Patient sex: M
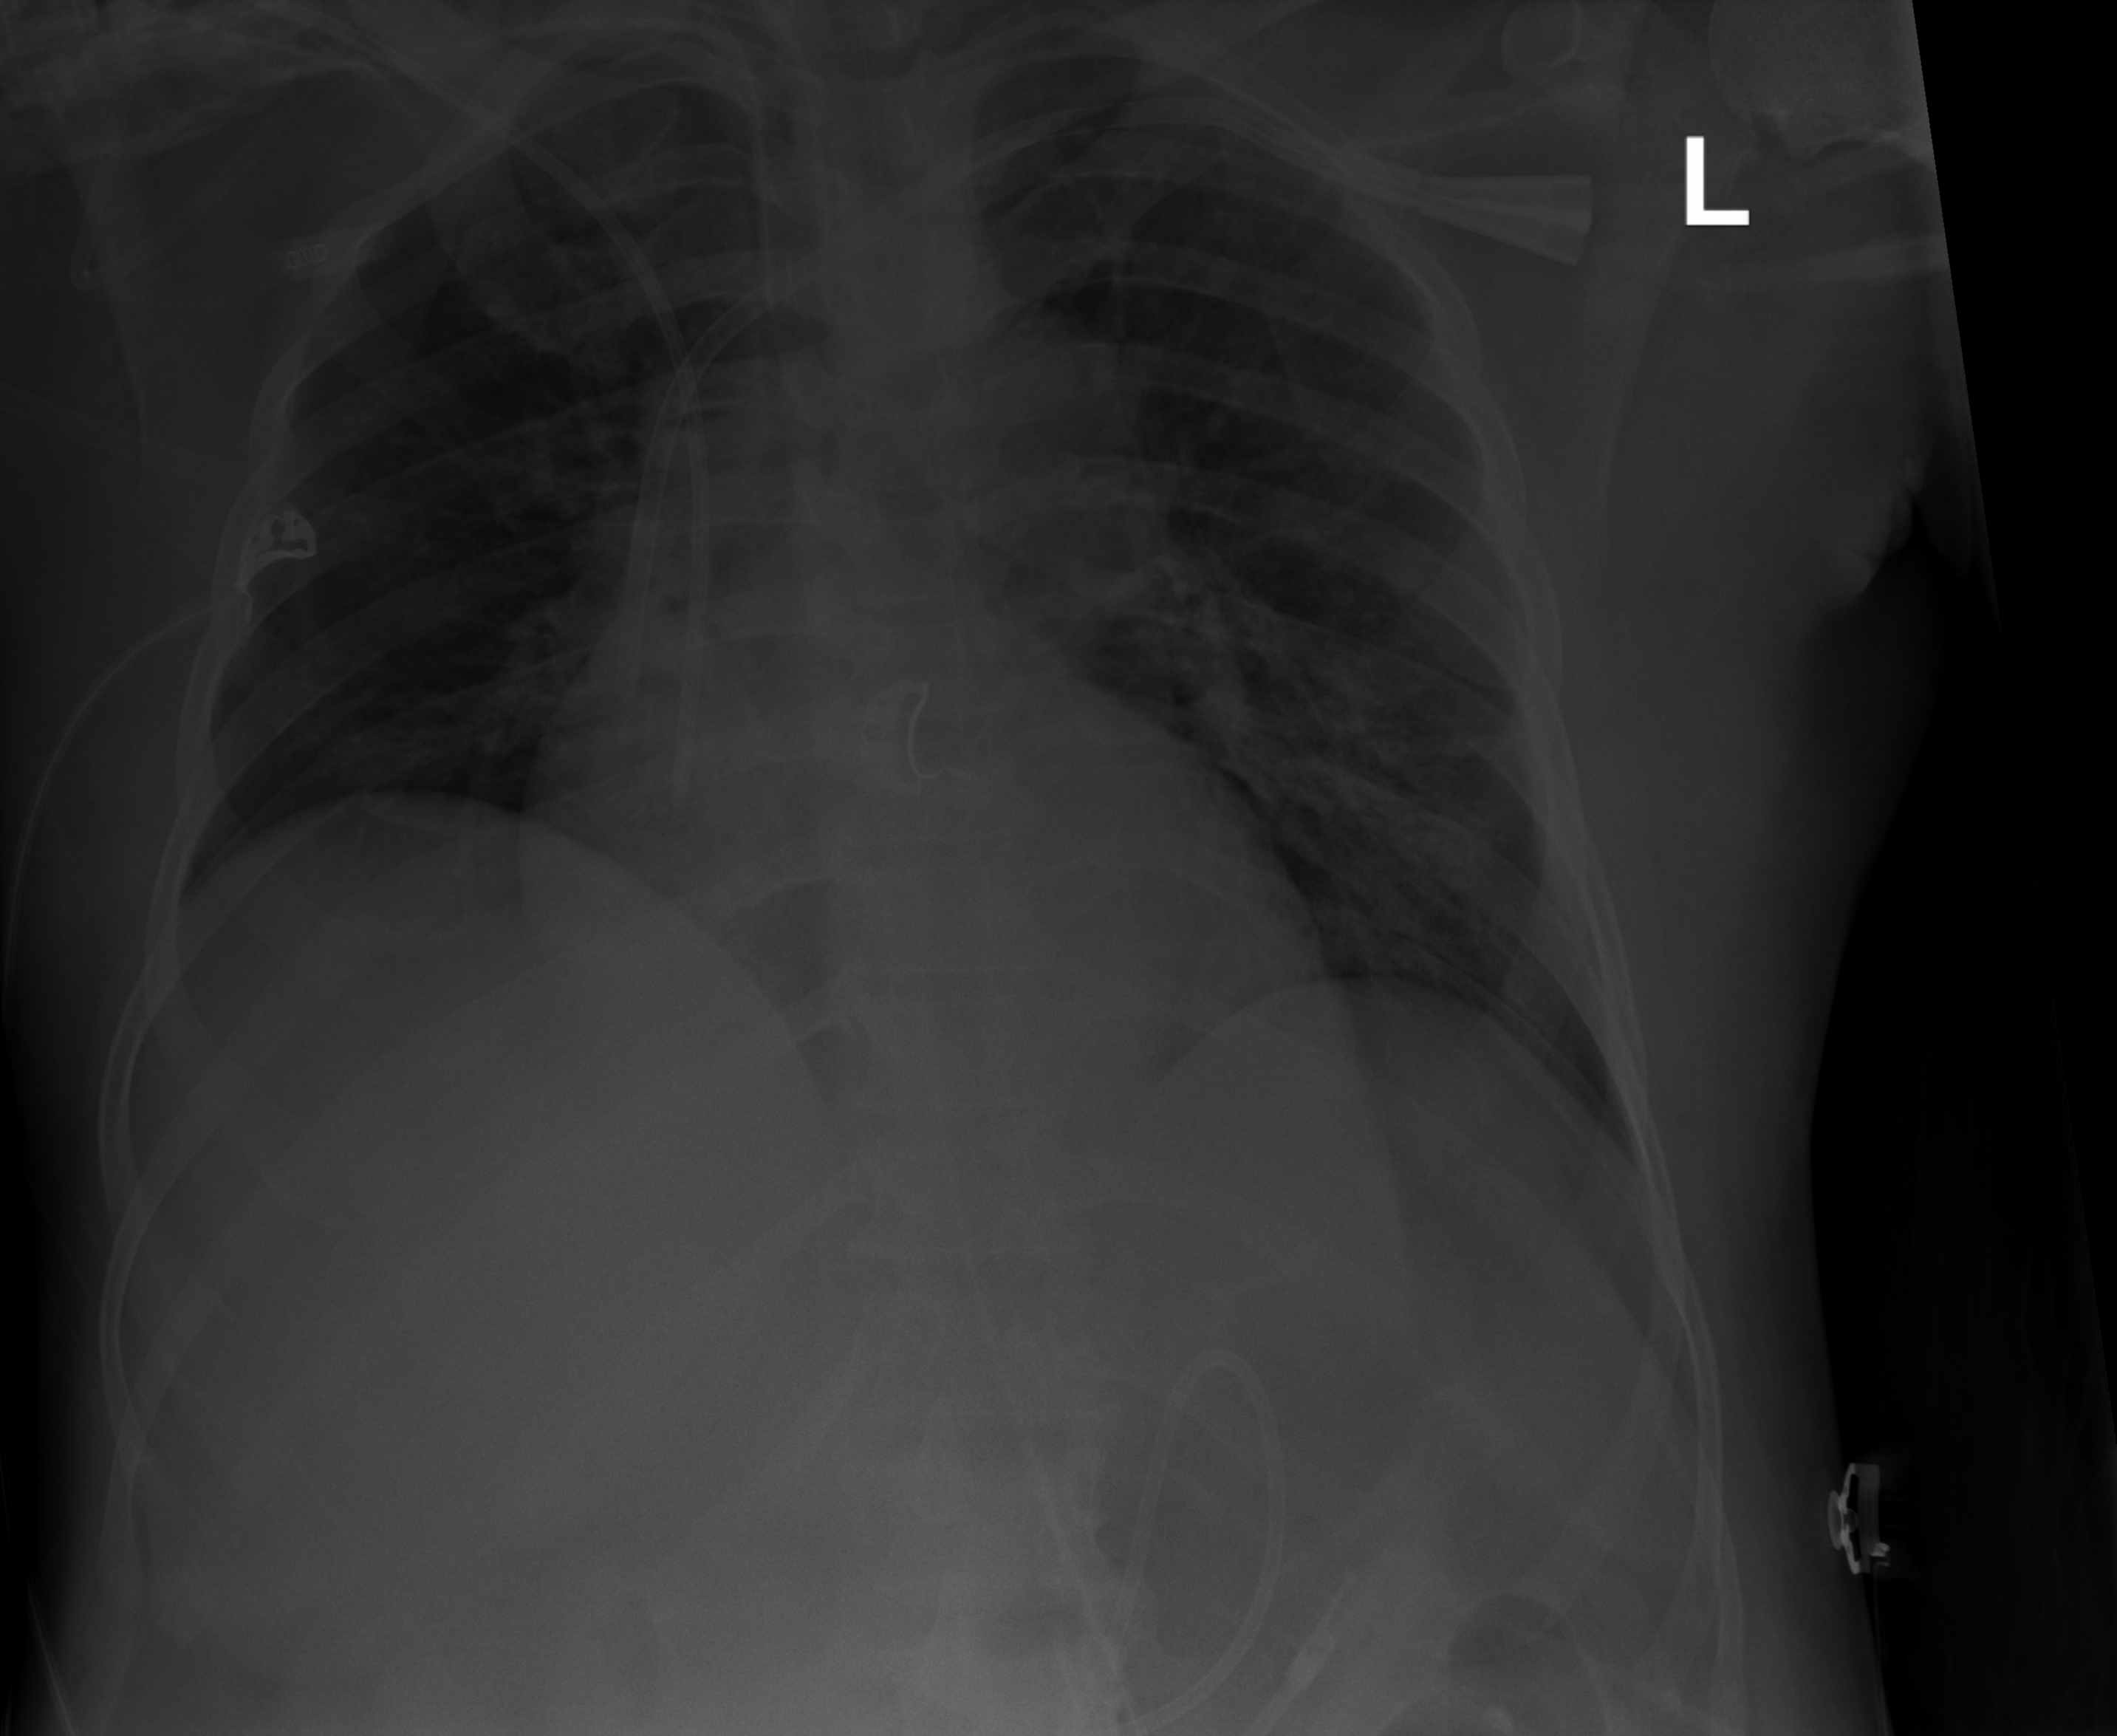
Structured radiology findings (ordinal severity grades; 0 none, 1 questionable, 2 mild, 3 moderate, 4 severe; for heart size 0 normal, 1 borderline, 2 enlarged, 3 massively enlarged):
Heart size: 2
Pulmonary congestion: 2
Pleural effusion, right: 0
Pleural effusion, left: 0
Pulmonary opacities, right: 2
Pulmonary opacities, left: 2
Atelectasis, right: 2
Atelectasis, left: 2